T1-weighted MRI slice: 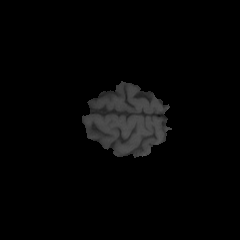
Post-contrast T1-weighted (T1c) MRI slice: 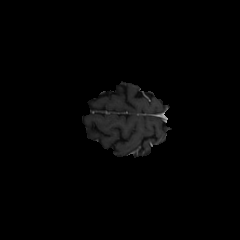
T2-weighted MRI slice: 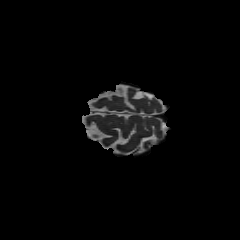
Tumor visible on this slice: no